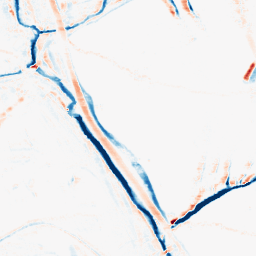
Category: morphological
Decomposition family: morphological_rect
Decomposition parameters: operation: average
width: 10
height: 5
Upsampling method: linear_exact
Upsampling parameters: scale: 2
Upsampling scale: 2